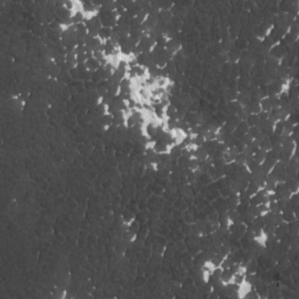
Label: frost